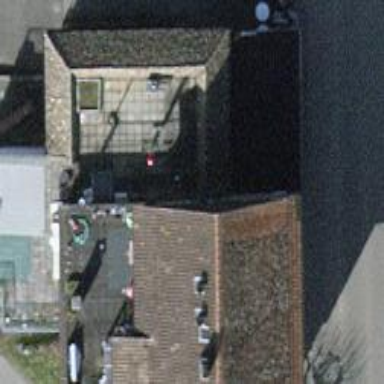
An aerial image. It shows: Restaurant.